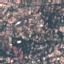
Label: Residential